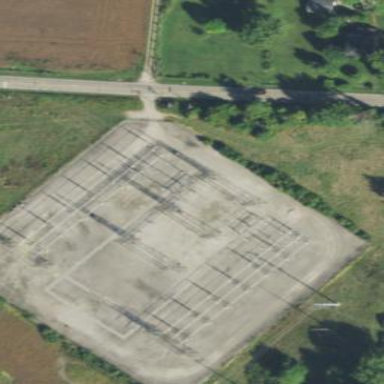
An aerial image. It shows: Power substation enclosed by fence.